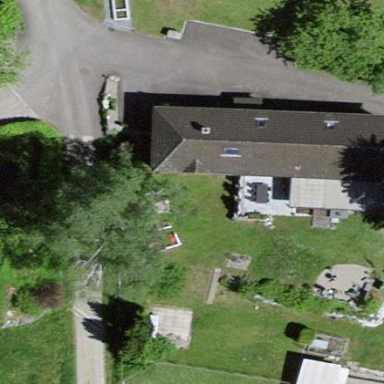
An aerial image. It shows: Detached building with gabled roof.